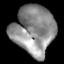
Tissue: lung
Cell type: Epithelial cells
Senescence score: 0.2195
Nuclear area (px): 2003
Mean DAPI intensity: 141.678